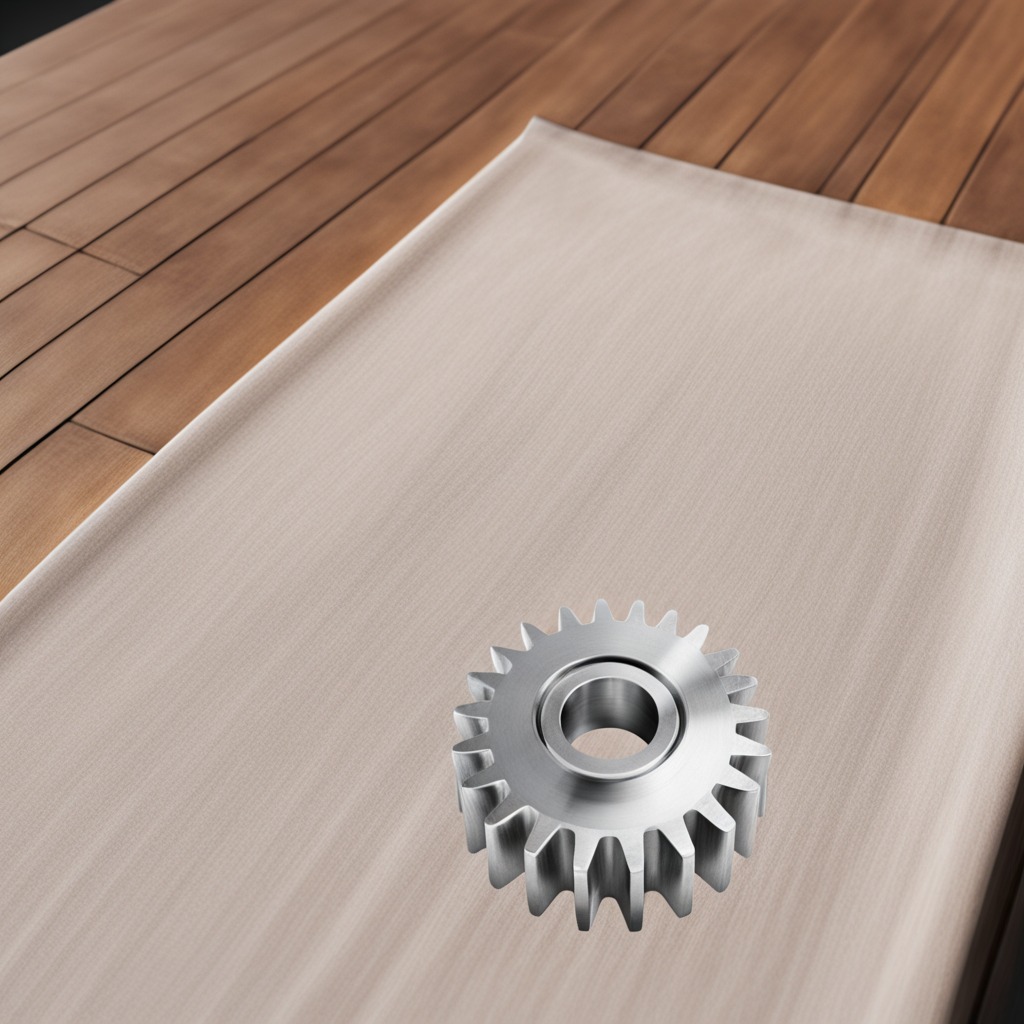
A steel gear with teeth lies on a wooden table in an outdoor workshop during daytime bright natural light soft shadows worn but beneath the cloth.